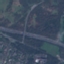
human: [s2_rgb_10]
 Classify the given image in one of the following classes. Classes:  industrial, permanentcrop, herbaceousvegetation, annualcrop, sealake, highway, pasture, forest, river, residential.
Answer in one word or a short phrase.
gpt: Highway